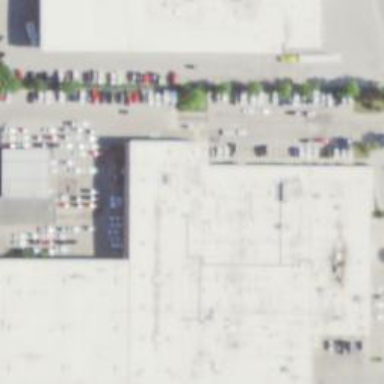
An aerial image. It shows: Car rental service.